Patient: sex M, age 68
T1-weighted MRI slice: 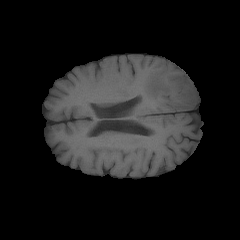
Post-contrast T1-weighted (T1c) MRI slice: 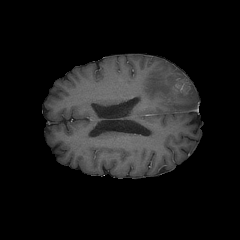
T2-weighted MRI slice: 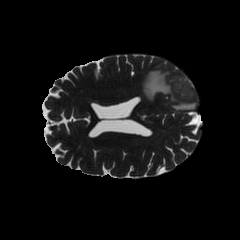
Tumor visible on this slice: yes
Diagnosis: Glioblastoma, IDH-wildtype
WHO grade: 4